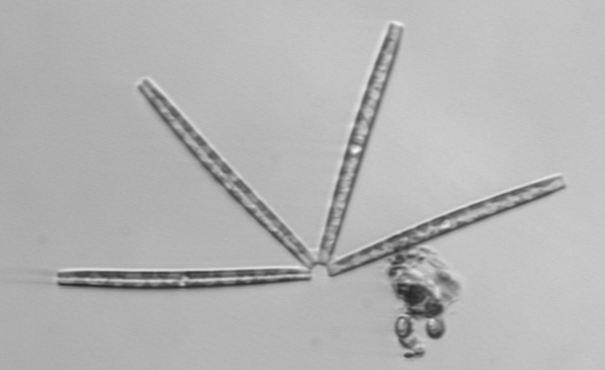
Label: Thalassionema